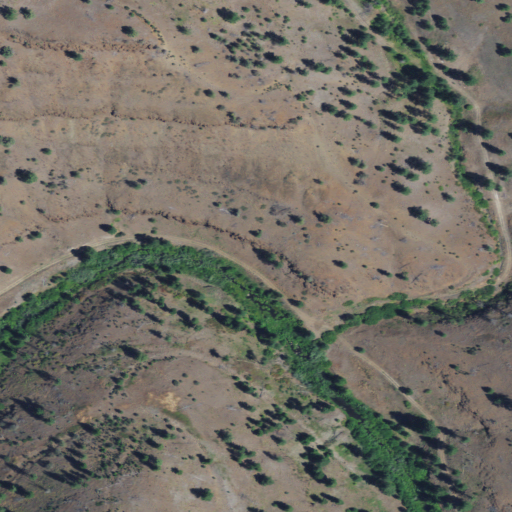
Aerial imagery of valley in Oregon named Boneyard Canyon containing shrub, grassland, and evergreen forest